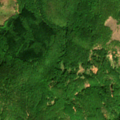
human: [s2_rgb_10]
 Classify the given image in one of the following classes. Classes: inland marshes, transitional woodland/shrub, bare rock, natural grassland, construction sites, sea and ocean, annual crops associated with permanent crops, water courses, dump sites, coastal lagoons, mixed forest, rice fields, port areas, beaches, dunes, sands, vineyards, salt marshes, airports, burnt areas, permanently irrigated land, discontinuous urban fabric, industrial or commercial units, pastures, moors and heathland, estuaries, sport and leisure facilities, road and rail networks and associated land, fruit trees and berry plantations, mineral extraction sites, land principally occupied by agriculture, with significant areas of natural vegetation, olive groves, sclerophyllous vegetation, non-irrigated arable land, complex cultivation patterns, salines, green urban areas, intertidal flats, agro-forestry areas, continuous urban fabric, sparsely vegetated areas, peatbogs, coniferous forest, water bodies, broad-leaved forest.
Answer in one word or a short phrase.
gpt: broad-leaved forest, mixed forest, transitional woodland/shrub